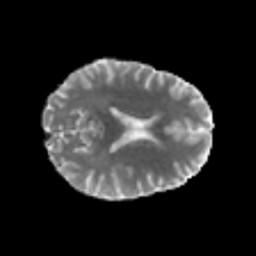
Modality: MD
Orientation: axial
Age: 35
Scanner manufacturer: philips
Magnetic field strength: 3 T
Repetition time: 8.6 s
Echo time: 0.127 s